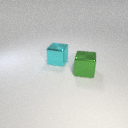
large green metal cube in front of large cyan metal cube